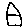
Label: house